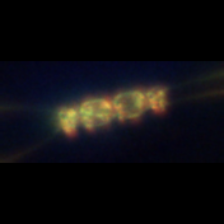
Taxon: Chaetoceros
Group: Diatoms